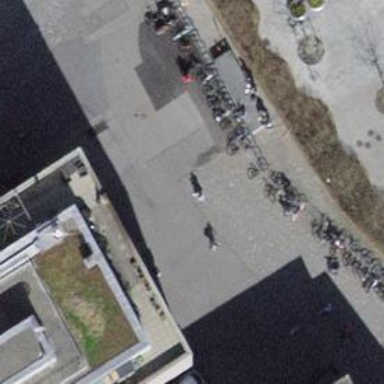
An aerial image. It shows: Pedestrian road with flattened cobblestone surface.